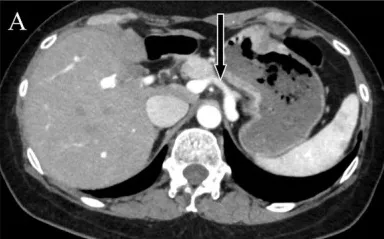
Abdominal dynamic contrast-enhanced computed tomography images. Horizontal sections showing the late arterial phase. Black arrows indicate the (A) gastrorenal shunt connecting the left gastric vein to the left renal vein. Angiographic image showing enhancement of the portal vein by contrast injection from a catheter placed in the gastrorenal shunt.
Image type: radiology (ct)